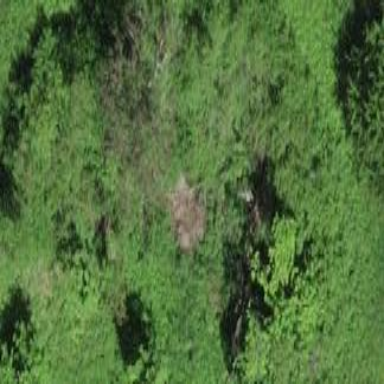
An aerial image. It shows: Forest area.